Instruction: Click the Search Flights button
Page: home
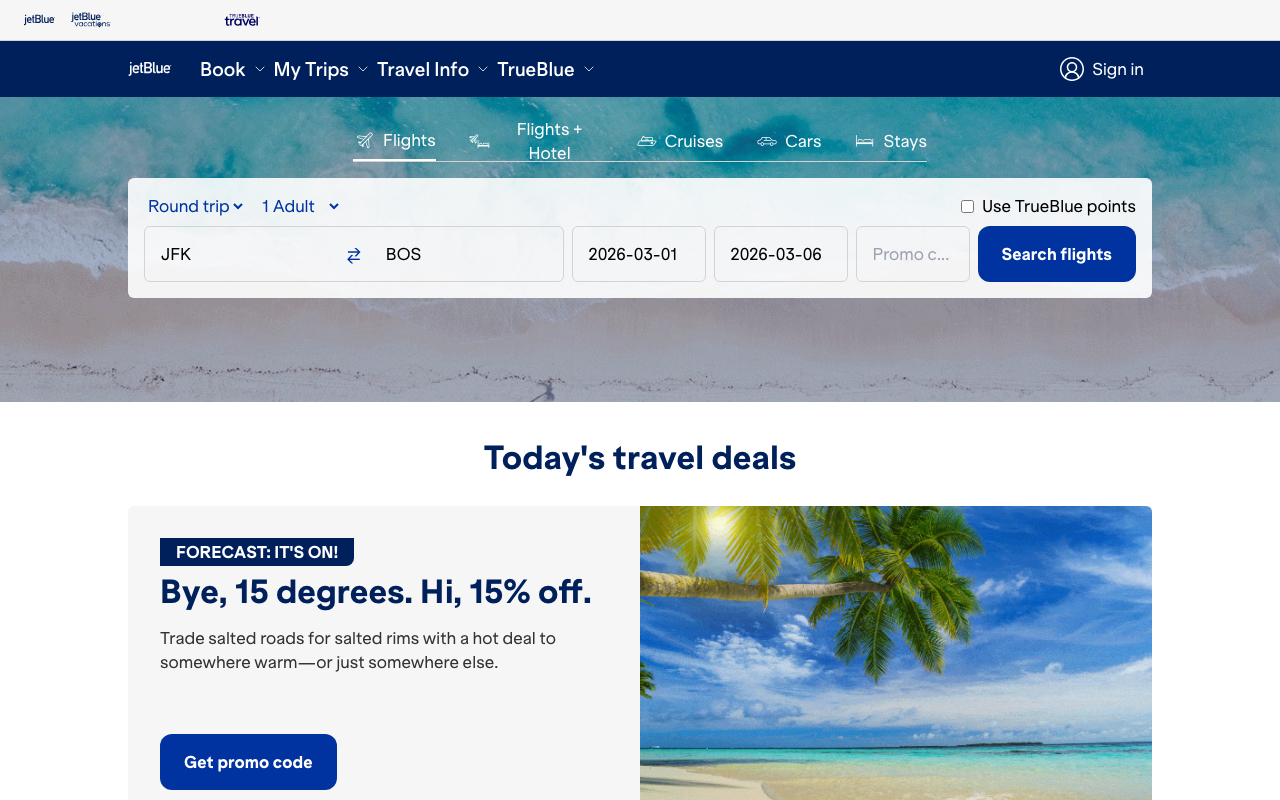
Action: click